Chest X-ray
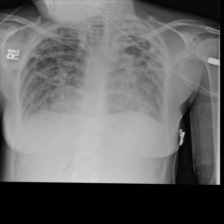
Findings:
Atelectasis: negative
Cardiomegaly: negative
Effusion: negative
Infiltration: positive
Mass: negative
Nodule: negative
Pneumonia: negative
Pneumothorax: negative
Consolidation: positive
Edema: negative
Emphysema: negative
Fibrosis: positive
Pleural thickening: negative
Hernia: negative